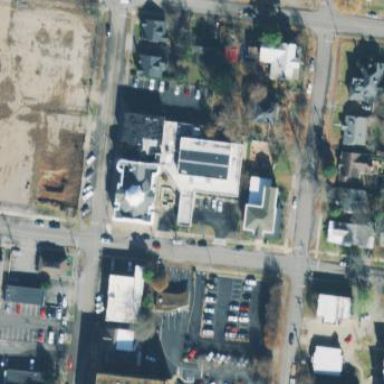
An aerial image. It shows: Beautiful church building.